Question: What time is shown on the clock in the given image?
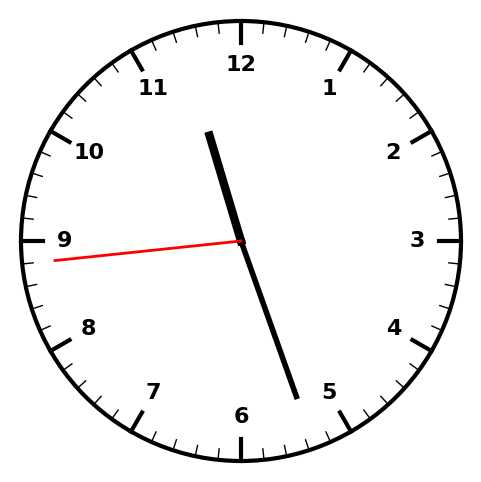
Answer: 11:26:44